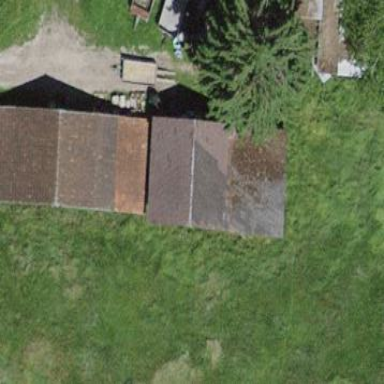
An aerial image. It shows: Garage building.